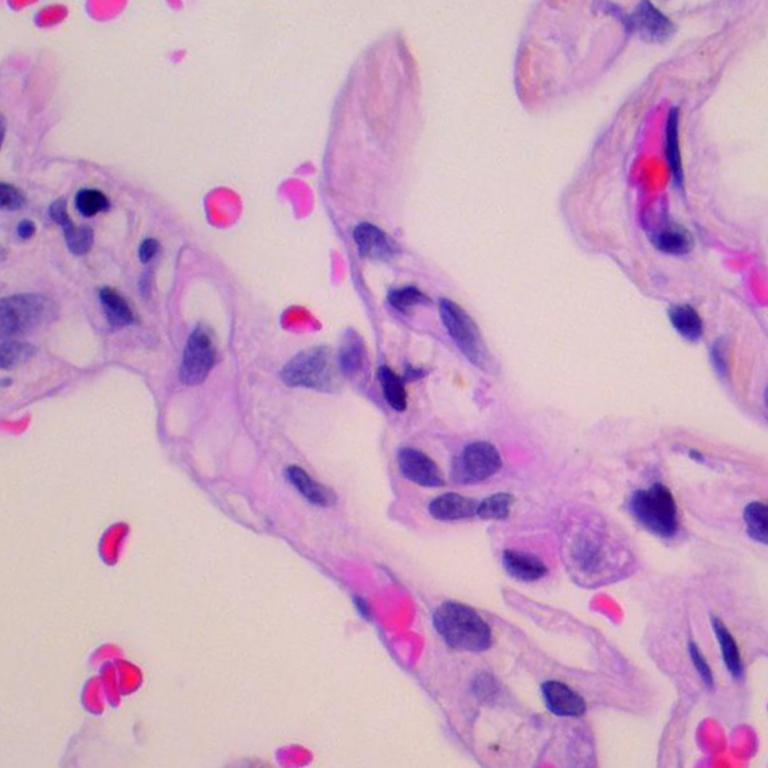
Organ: lung
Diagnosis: benign